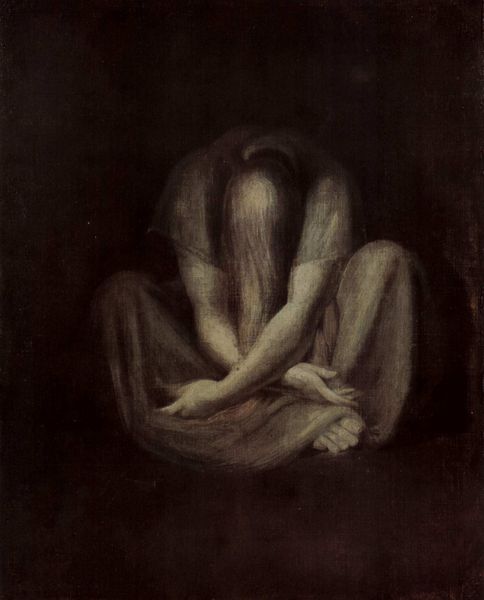
Titel: Das Schweigen
Künstler: Johann Heinrich Füssli
Standort: Zürich.
Institution: Kunsthaus
Schlagwörter: blau, dunkel, fuß, gemälde, hand, haut, kopf, schatten, weiß, mädchen, ocker, sitzen, braun, finger, frau, frisur, grau, haar, hell, hintergrund, kleid, licht, mitte, nacht, rücken, schwarz, skizze, zeichnung, rot, beige, rock, symbolismus, blond, jung, wand, arm, arme, falten, inkarnat, lang, mensch, tod, tot, trauer, ärmel, hals, hände, öl, einsamkeit, einsam, boden, dunkelheit, figur, gewand, haare, sitzend, england, gebeugt, kontrast, rosa, schultern, traurig, beine, mähne, bein, füße, ecke, hocke, kauern, düster, studie, lila, schattierung, violett, monochrom, weis, sepia, romantik, krieg, symmetrie, glanz, goya, gesenkt, faltenwurf, hinterkopf, knie, zehen, geneigt, tor, fussboden, barfuss, kreuz, kohle, kauernd, traum, weinen, kniee, schwarzweiss, radierung, vorgebeugt, bleistift, beten, kohlezeichnung, bleistiftzeichnung, entspannt, entspannung, verzweiflung, verschränkt, versunken, aufgabe, aufgeben, schmerz, reflektion, geknickt, zerstört, achse, alleine, weich, gesichtslos, gekreuzt, überkreuzt, hilflos, verzweifelt, buckel, schneidersitz, lasierend, helle, harre, füssli, verschränkte arme, überkreuz, unterarme, gliedmaßen, shakespeare, schluchzen, zusammengesackt, ecru, aufgaben, am ende, oberrarme, rot violett, seppia, tzend, sitzend#, ausdrucksstarke hände, erschoepfung, zusammen gesunken, zusammengefallen, dark art, verzeiflung